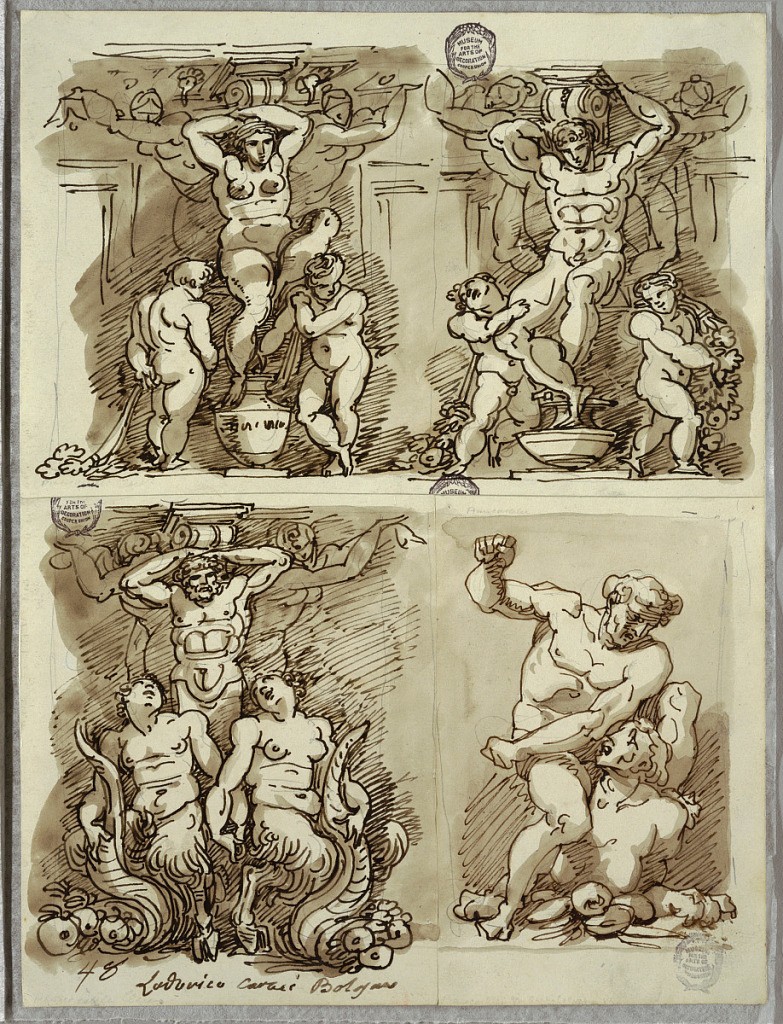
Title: Three Herms, Studies after Carracci
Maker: Felice Giani, Italian, 1758–1823
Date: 1821–22
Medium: Pen and brown ink, brush and brown wash, over black chalk on white heavy wove paper
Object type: Sketchbook folio
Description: Upper left drawing of seated female herm flanked by 2 putti and 2 female herms, supporting bracket. Upper right drawing of seated male herm flanked by 2 putti with garlands, and 2 female herms, supporting bracket. Lower left drawing of standing male herm flanked by male and female satyr with horns of plenty, and two female herms, supporting bracket. Lower right drawing of male figure seated on and struggling with what seems to be sphinx.